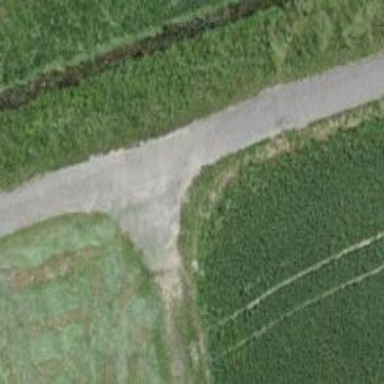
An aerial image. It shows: Well-maintained track road of grade 1.